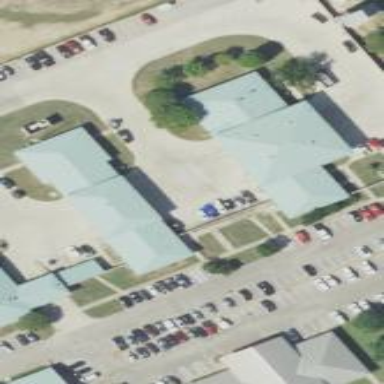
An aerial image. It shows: Ambulance station building.